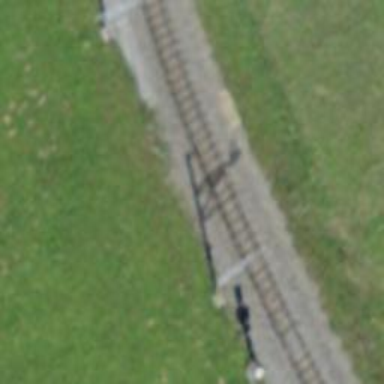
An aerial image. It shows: Narrow-gauge railway with electrified contact line.